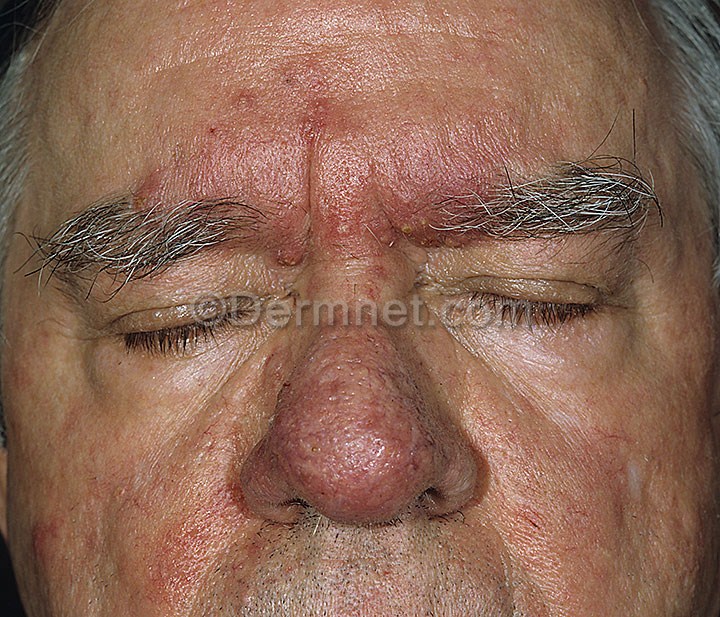
Disease: Acne and Rosacea Photos